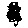
Label: flower